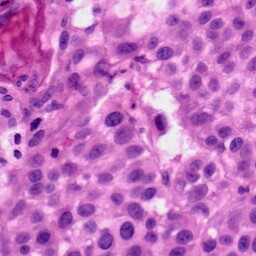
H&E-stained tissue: Skin